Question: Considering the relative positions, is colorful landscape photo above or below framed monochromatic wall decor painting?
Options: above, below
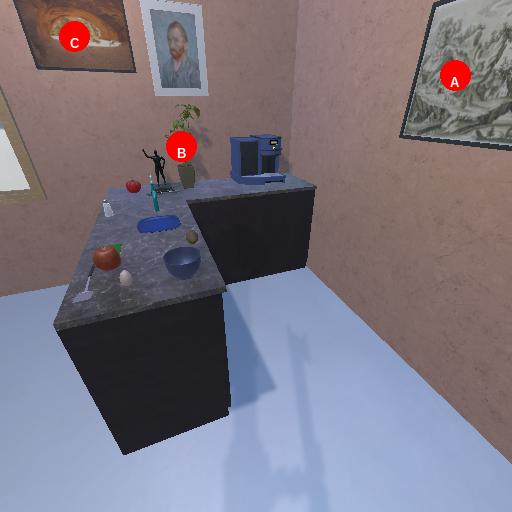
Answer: above